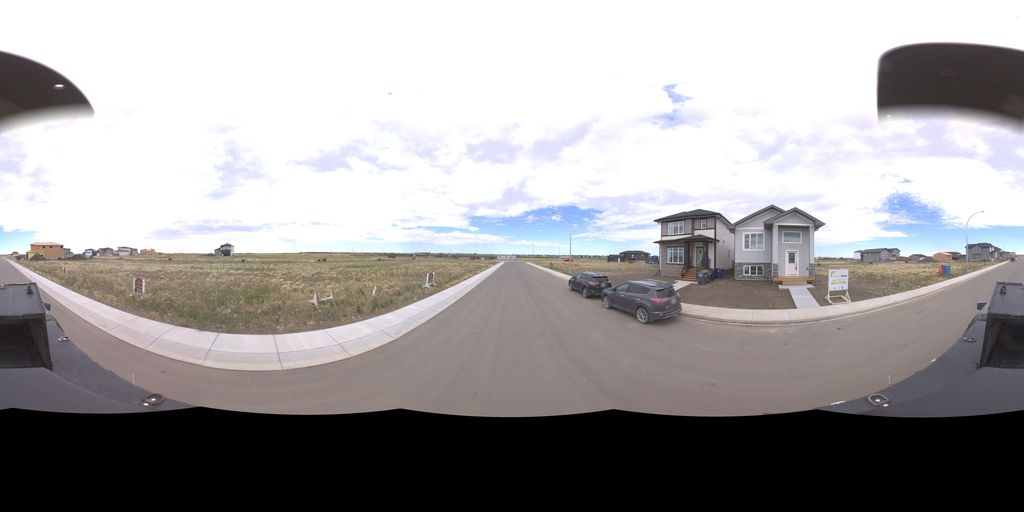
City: saskatoon